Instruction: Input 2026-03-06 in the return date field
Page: home
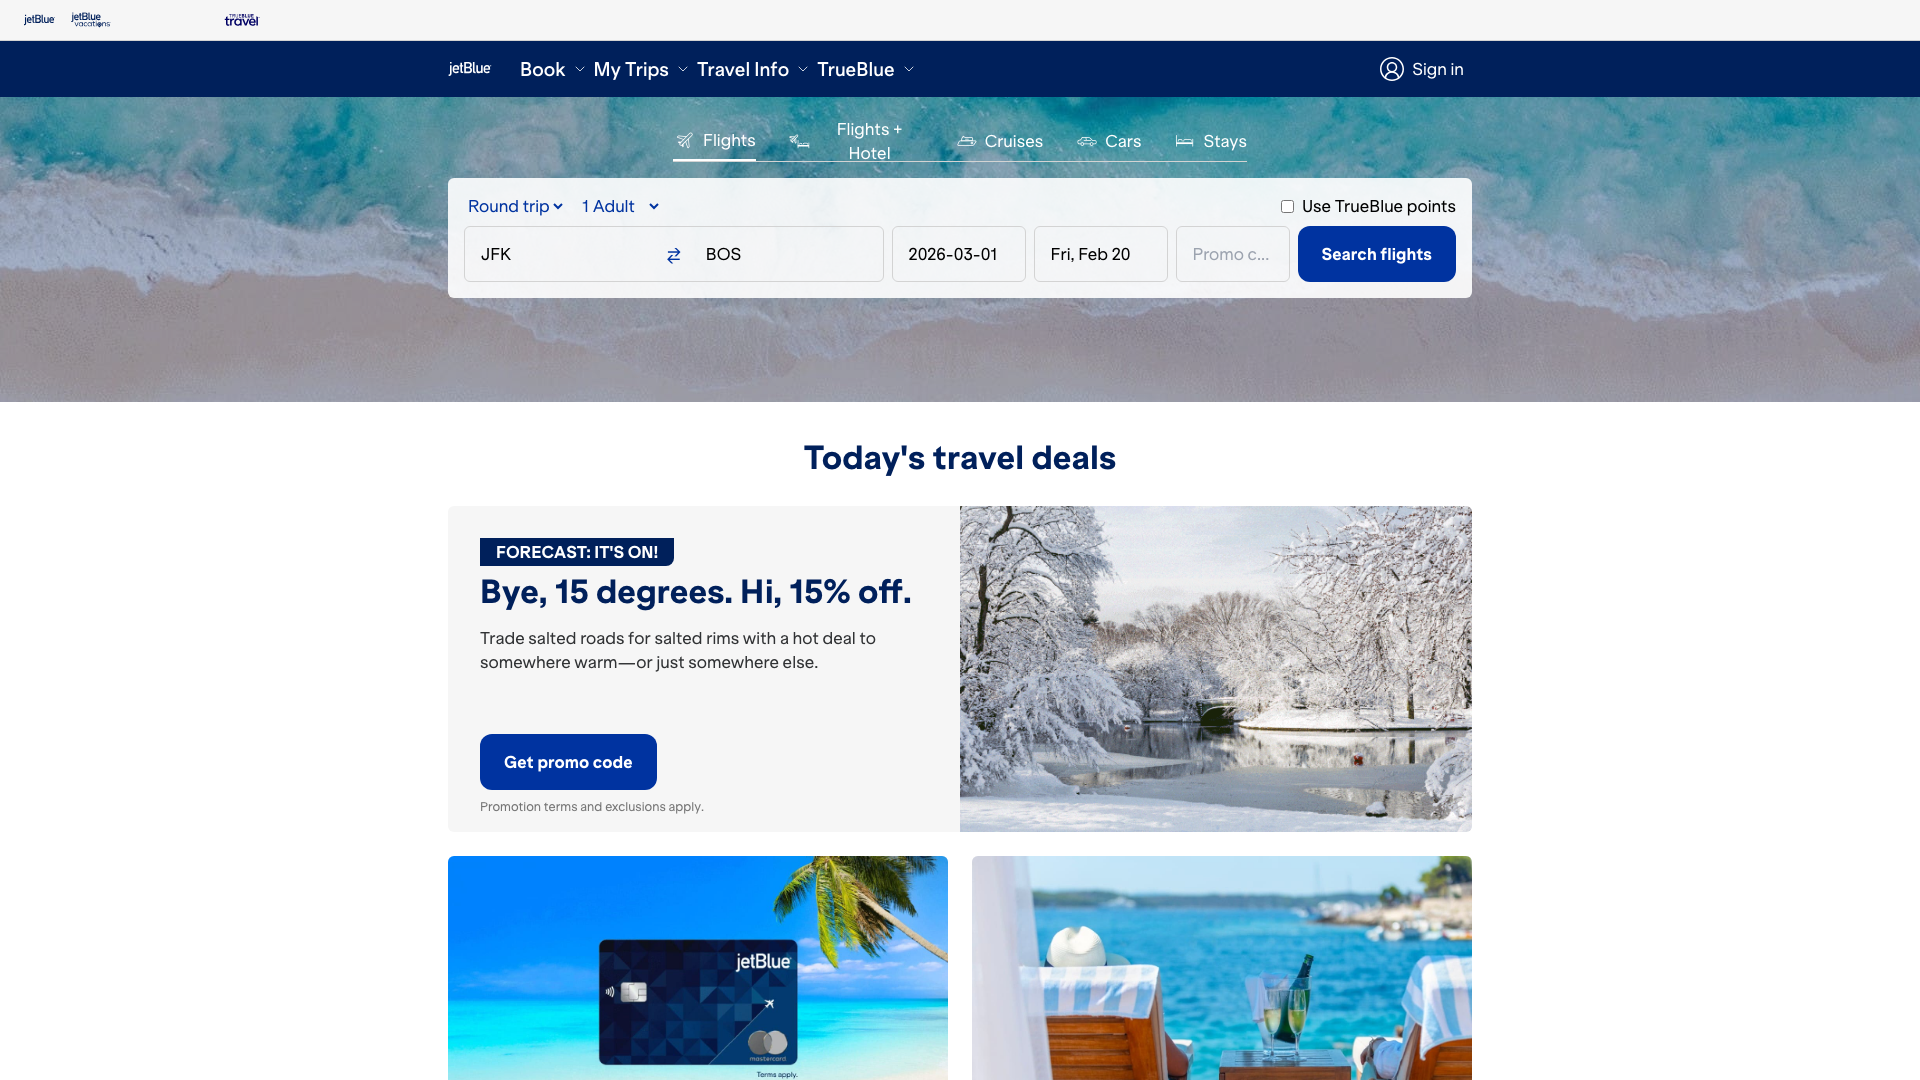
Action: type